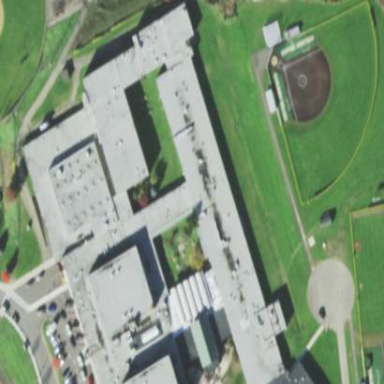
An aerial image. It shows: School building.